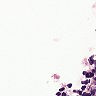
Metastatic tissue present: no